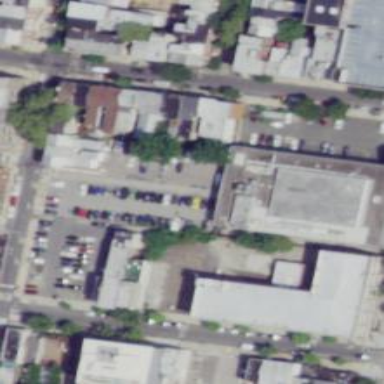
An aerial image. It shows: Commercial building.